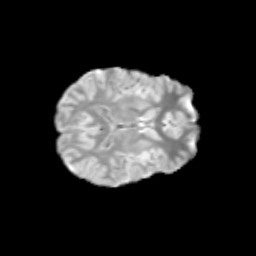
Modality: T2w
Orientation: axial
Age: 13
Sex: female
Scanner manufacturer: siemens
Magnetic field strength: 3 T
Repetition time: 3.8 s
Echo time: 0.07 s